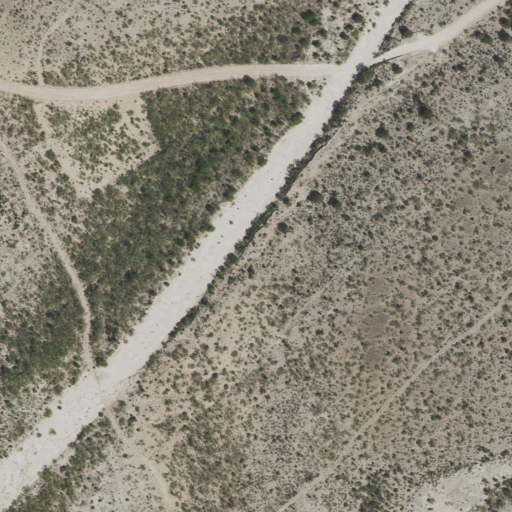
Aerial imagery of valley in Texas named Tanislado Canyon containing shrub and woody wetlands